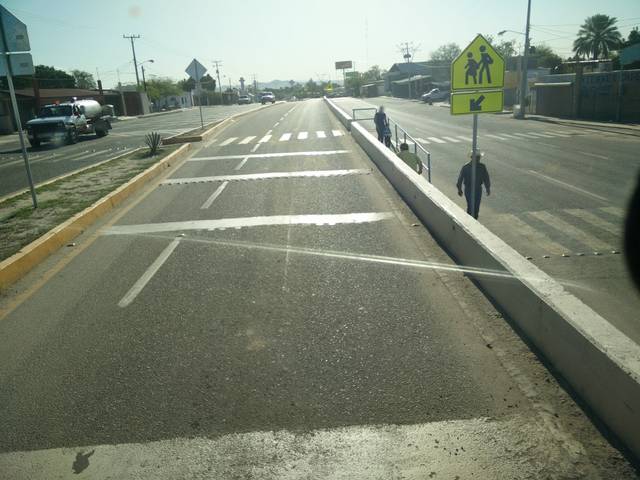
Region: Mexico
Coordinates: 29.178, -110.884